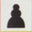
Piece: bP